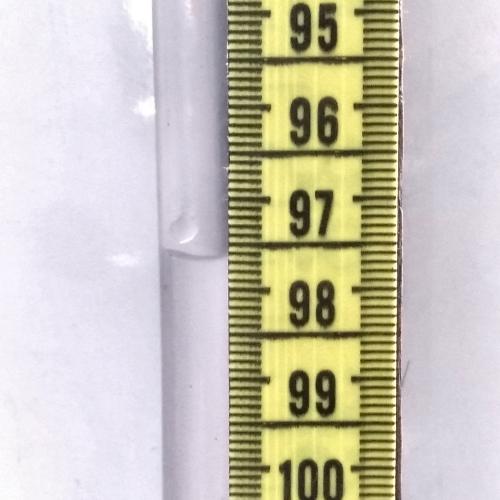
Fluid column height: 97.6 cm